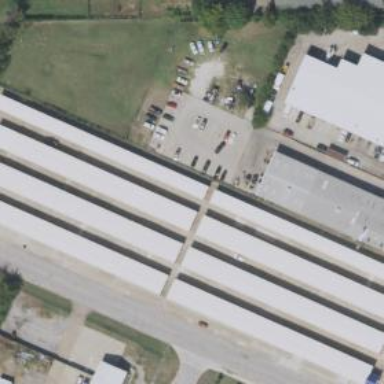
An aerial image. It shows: Warehouse.